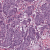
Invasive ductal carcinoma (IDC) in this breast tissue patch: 1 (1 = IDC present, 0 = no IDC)